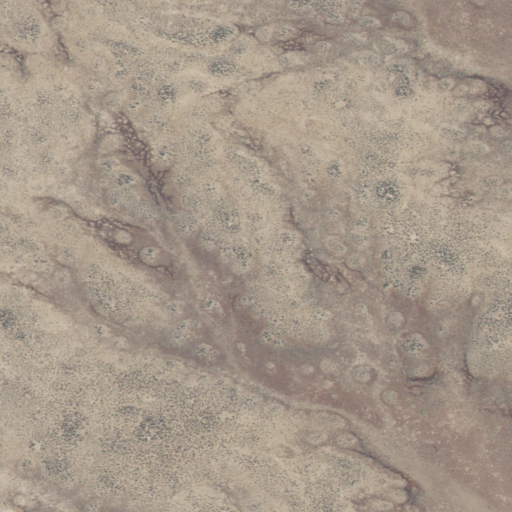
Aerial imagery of ridge(s) in Idaho named Big Point containing only shrub